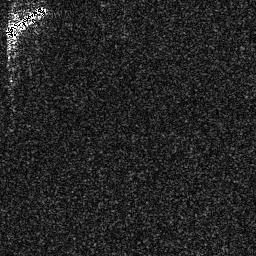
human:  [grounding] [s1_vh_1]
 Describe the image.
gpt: In the satellite image, there is  <ref>1 medium ship </ref> <box>[[1, 1, 18, 14, 0]]</box> located at top left.